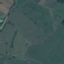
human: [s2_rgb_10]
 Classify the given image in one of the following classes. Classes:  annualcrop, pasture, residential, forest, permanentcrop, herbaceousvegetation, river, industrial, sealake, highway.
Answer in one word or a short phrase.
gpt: Pasture